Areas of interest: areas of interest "Shanghai Power Generation Equipment Complete Set Design and Research Institute"
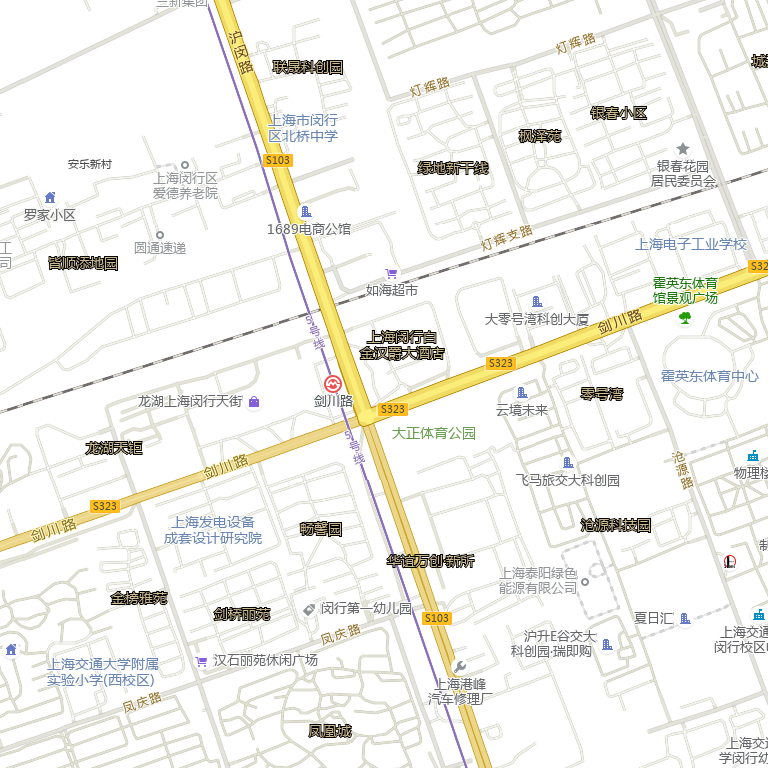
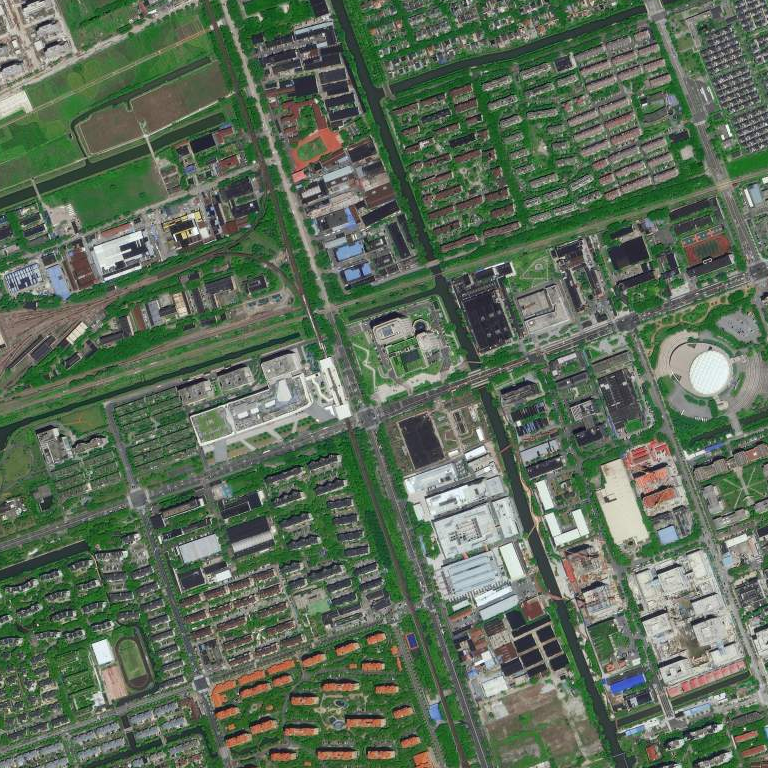